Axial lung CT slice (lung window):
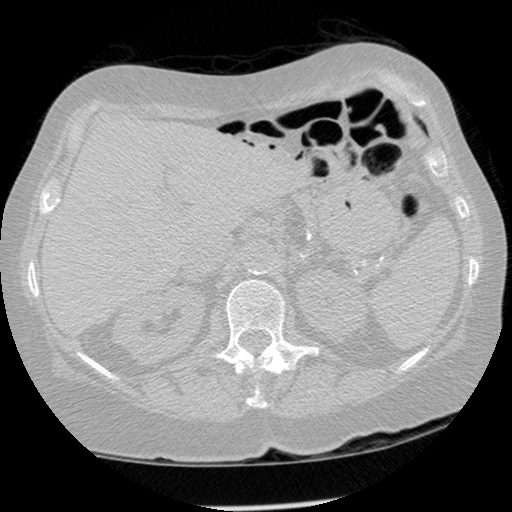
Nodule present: no